Question: I am re-using a Twitter Bootstrap theme in order to create a website. I am a beginner in web design and I know this might sound trivial. I am trying to add a new page to my navigation bar. So apart from and I am trying to add a page.
In order to do that I have added all the according spreadsheets css to the right html and I uploaded my new pages accordingly via FTP but it doesn't work!
I think I have done everything correctly but for some reason it doesn't work and I can't seem to make it work!
Any help would be more than welcome!
'''
.page-marketing-standard {
}
/* .page-marketing-standard .heading {
font-size: 40px;
font-size: 2.182rem;
line-height: 1.042;
} */
.page-marketing-standard .heading + h2 {
font-size: 1.6rem;
}
@media ( min-width: 480px ) {
.page-marketing-standard .heading + h2 {
font-size: 2.182rem;
}
}
.hero-careers {
position: relative;
padding: 0;
height: auto;
border-bottom: 1px solid #dfe0e1;
background: #fff;
color: inherit;
}
/* adjust hero height with header and adjusted for border-bottom */
@media ( min-width: 992px ) {
.hero-careers {
height: 80%;
/* height: calc(100% - 135px); */
min-height: 590px;
max-height: 800px;
}
}
@media ( min-width: 1200px ) {
.hero-careers {
height: calc(100% - 145px);
max-height: 800px;
}
}
@media ( min-width: 1320px ) {
.hero-careers {
height: calc(100% - 154px);
}
}
.hero-careers > .container {
padding-top: 30px;
padding-bottom: 185px;
background: url("../img/hero.jpg") 140px 100% no-repeat;
background-size: 240px;
}
@media ( min-width: 400px ) {
.hero-careers > .container {
background-position: 100% 100%;
padding-bottom: 200px;
}
}
@media ( min-width: 568px ) {
.hero-careers > .container {
background-position: 100% 100%;
background-size: 50%;
}
}
@media ( min-width: 768px ) {
.hero-careers > .container {
padding-top: 50px;
background-size: 46%;
background-position: 100% 100%;
}
}
@media ( min-width: 992px ) {
.hero-careers > .container {
padding-top: 0;
padding-bottom: 0;
background-size: 55%;
background-position: 100% 100%;
}
}
@media ( min-width: 1200px ) {
.hero-careers > .container {
background-size: contain;
background-position: 100% 30px;
}
}
@media ( min-width: 768px ) {
.hero-careers h1 span {
white-space: nowrap;
}
}
@media ( max-width: 767px ) {
.hero-careers p {
max-width: 280px;
}
}
@media ( max-width: 767px ) {
.hero-careers .v-align-parent {
max-width: 600px;
margin-left: 0;
}
}
@media ( min-width: 768px ) and ( max-height: 849px ), (max-width: 767px ) and ( max-height: 520px ) {
.page-careers .hint-arrow-contrast {
position: fixed;
}
}
/* carousel slides */
.carousel-item {
height: 0;
padding-bottom: 75%;
background-position: 50% 50%;
background-repeat: no-repeat;
background-size: cover;
}
@media ( min-width: 568px ) {
.carousel-item {
padding-bottom: 62.5%;
}
}
@media ( min-width: 768px ) {
.carousel-item {
padding-bottom: 50%;
}
}
@media ( min-width: 1690px ) {
.carousel-item {
height: 840px;
padding-bottom: 0;
}
}
.active .carousel-item {
}
/* listings */
.level-careers-overview {
padding-bottom: 0;
}
.vacancy-profile {
max-width: 280px;
-webkit-transform: translateX(30px);
transform: translateX(30px);
}
@media ( min-width: 768px ) {
.vacancy-profile {
max-width: 100%;
}
}
@media ( min-width: 992px ) {
.vacancy-profile {
position: relative;
margin-top: -80px;
-webkit-transform: translateX(60px);
transform: translateX(60px);
z-index: -1;
}
}
@media ( min-width: 768px ) and ( max-width: 991px ) {
.level-careers-overview .inline-tabs {
display: block;
}
}
.level-careers-overview blockquote {
margin: 0 0 2em;
font-style: italic;
color: #2a2a2a;
}
.level-careers-overview blockquote p {
margin-bottom: 20px;
}
@media ( min-width: 768px ) {
.level-careers-overview blockquote p {
margin-bottom: 30px;
}
}
.level-careers-overview blockquote p:before {
content: 'C';
font-style: normal;
}
.level-careers-overview blockquote p:after {
position: relative;
content: 'D';
vertical-align: baseline;
}
@media ( min-width: 768px ) {
.level-careers-overview blockquote p:before {
margin-left: -.9em;
padding-right: .5em;
}
.level-careers-overview blockquote p:after {
padding-left: .4em;
top: 1ex;
}
}
.level-careers-overview cite {
display: block;
opacity: .3;
font-weight: 700;
font-style: normal;
font-size: 14px;
text-transform: uppercase;
}
@media ( max-width: 767px ) {
.level-career-listings {
padding-bottom: 60px;
}
}
.level-career-listings .inline-tabs {
display: block;
}
.level-career-listings .post.active,
.level-career-listings .post .entry {
padding-bottom: 20px;
border-bottom: 1px solid #f6f6f6;
}
/* individual job posts */
.level-career-listings .post .entry {
margin-bottom: 20px;
}
@media ( min-width: 992px ) {
.level-career-listings .post .entry {
margin-bottom: 40px;
}
}
.level-career-listings .post .entry:last-child {
padding-bottom: 0;
margin-bottom: 0;
border: 0;
}
'''
'''
wor<!DOCTYPE html>
<!--[if lte IE 9]><html class="no-js is-ie"><![endif]-->
<!--[if gt IE 8]><!--><html class=no-js><!--<![endif]-->
<head>
<meta charset="utf-8">
<meta name="description" content="">
<meta name="viewport" content="width=device-width, initial-scale=1">
<meta http-equiv="X-UA-Compatible" content="IE=edge,chrome=1">
<title>News</title>
<link rel=stylesheet href="css/main.css">
<link rel=stylesheet href="css/owl.carousel.css">
<link rel=stylesheet href="css/about.css">
<link rel=stylesheet href="css/blog.css">
<!--[if lte IE 8]>
<link rel=stylesheet href="css/ie.css">
<![endif]-->
<script src="js/vendor/modernizr.js"></script>
<script src="js/vendor/respond.min.js"></script>
</head>
<body class="page-careers">
<div class="header">
<div class="container rel text-left">
<a class="brand brand-color" href="index.html"></a>
<nav class=nav>
<ul>
<li><a href="index.html">Home</a>
<li class="active"><a href="about.html">About</a>
<li class="active"><a href="blog.html">Blog</a>
</ul>
</nav>
</div>
</div>
<div class="level level-hero hero-careers has-hint">
<div class="container full-height">
<div class="v-align-parent">
<div class="v-center">
<div class="row">
<div class="col-sm-6 col-md-5">
<h1 class="mb-30 xs-mb-10 scaled"><span>We are Product Experts.</span> <br class="hidden-sm"> Your product is our priority</h1>
<p class="mb-30 xs-mb-20">We are a team of experienced Product Managers educated in Berkeley and Stanford, some of us ex-Consultants, that want to work on innovative products.
We want to put our expertise in use for the most challenging startups.
<p><a class="btn btn-prepend btn-shadow btn-scroll" href="#">
<i class="prepended icon-arrow-down"></i><span class="btn-txt">Learn More</span>
</a>
</div>
</div>
</div>
</div>
</div>
<div class="hint-arrow hint-arrow-contrast"></div>
</div>
<div class="level no-border">
<div class="container">
<div class="row">
<div class="col-xs-10 col-xs-offset-1 col-sm-8 col-sm-offset-2 col-lg-6 col-lg-offset-3">
<h1 class="mb-25 sm-mb-20 heading scaled color-dark heading-bordered bordered-above">It is time to give a startup a change</h1>
<h2 class="text-center w-300 color-dark mb-70 sm-mb-40 xs-mb-20">Who are we?</h2>
</div>
</div>
<div class="row mb-60 xs-mb-20">
<div class="col-sm-6 col-lg-4 col-lg-offset-2 xs-mb-20">
<div class="has-icon">
<!-- <i class="icon icon-laptop"></i -->
<h3 class="mb-25 md-mb-10">Chantal Marin</h3>
<p class="smaller">Co-founder.Serial Entrepreneur.Co-founder @Letsapp @Weeleo @DroneAdventures @GymLess. MsC CS at UCL. BS EECS at UC Berkeley. See more at: https://uk.linkedin.com/in/chantalmarin
</div>
</div>
<div class="col-sm-6 col-lg-4">
<div class="has-icon">
<!--<i class="icon icon-phone"></i> -->
<h3 class="mb-25 md-mb-10">Marily Nika</h3>
<p class="smaller"></p>PM @Google. PhD of Computer Science at Imperial College in London.
</div>
</div>
</div>
<div class="row xs-mb-20">
<div class="col-sm-6 col-lg-4 col-lg-offset-2 xs-mb-20">
<div class="has-icon">
<!--<i class="icon icon-flame"></i> -->
<h3 class="mb-25 md-mb-10">Marc Molins</h3>
<p class="smaller"></p>Product Manager at Rocket Internet. Serial Entrepreneur. BS in Telecom engineering.
See more at: https://es.linkedin.com/in/marcmolinsgracia/en
</div>
</div>
<div class="col-sm-6 col-lg-4">
<div class="has-icon">
<!-- <i class="icon icon-camera"></i> -->
<h3 class="mb-25 md-mb-10"></h3>
<p class="smaller"></p>
</div>
</div>
</div>
</div>
</div>
<div class="carousel">
<div class="carousel-item" style="background-image: url('img/slide-1.jpg')">
</div>
<div class="carousel-item" style="background-image: url('img/slide-3.jpg')">
</div>
<div class="carousel-item" style="background-image: url('img/slide-2.jpg')">
</div>
</div>
<div class="level">
<div class="container">
<div class="row">
<div class="col-md-6 text-center">
<img src="img/ceo.jpg" width="90%">
</div>
<div class="col-md-6">
<h2>Conquer your fears as some of our happy clients say. </h2>
<br/>
<br/>
<blockquote>
Don't wait for your product to be left behind.
</blockquote>
<p></p>
</div>
</div>
</div>
</div>
<div class="footer text-center">
<p>
<a href="index.html">hoodoopro.com</a> | January 2016
</p>
</div>
<script src="http://ajax.googleapis.com/ajax/libs/jquery/1.11.1/jquery.min.js"></script>
<script>window.jQuery || document.write('<script src="js/vendor/jquery-1.11.1.min.js"><\/script>')</script>
<!-- //-beg- concat_js -->
<script src="js/vendor/owl.carousel.min.js"></script>
<script type="text/javascript" src="js/bootstrap.min.js"></script>
<script src="js/main.js"></script>
<!-- //-end- concat_js -->
<script>
(function(){
var windowWidth = function() {
var e = window,
a = 'inner';
if ( !( 'innerWidth' in window ) ) {
a = 'client';
e = document.documentElement || document.body;
}
return e[ a+'Width' ];
}
var carouselPadding = function() {
var limit = 1690;
if ( Modernizr.mq("( min-width: " + limit + "px ) ") ) {
padding = Math.round( ( windowWidth() - limit ) / 2 );
}
else {
padding = 0;
}
return padding;
};
var owl = $(".carousel");
owl.owlCarousel({
items : 1,
loop : true,
// margin : 10,
nav : false,
dots : true,
responsive : {
0 : {
stagePadding : 0
},
1690 : {
stagePadding : carouselPadding(),
margin : 30
},
}
});
$('.owl-item:not(".active")').on('click', function(e) {
if ( $(this).next().is('.active') ) {
owl.trigger('next.owl.carousel');
}
else {
owl.trigger('prev.owl.carousel');
}
});
}());
</script>
</body>
</html>
'''
Thank you
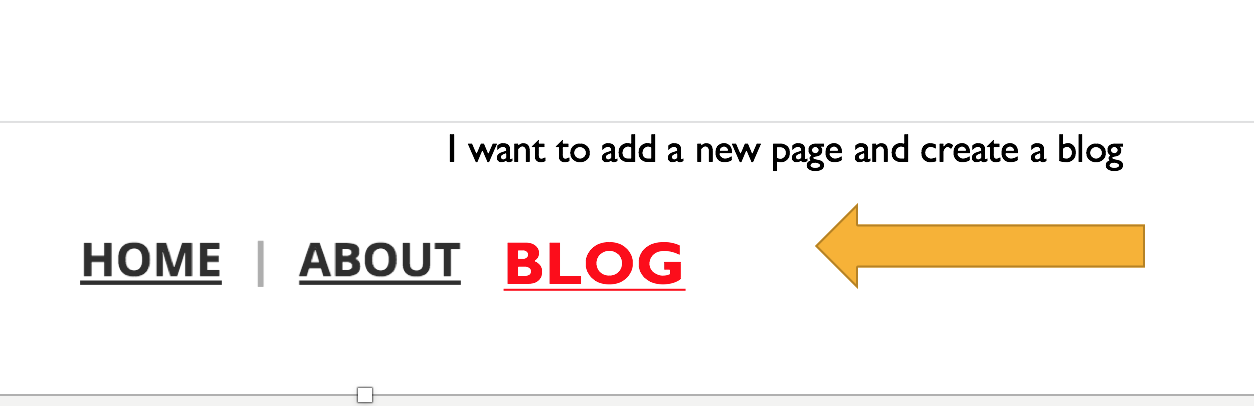
Answer: Basically you have to find where the HTML of the navigation is and add a new anchor tag ('<a>') that directs to the blog page.
'<a href="blog.html">Blog</a>'
---
## index.html
Find the following code:
'''
<p class="fmenu">
<a href="index.html">HOME</a> | <a href="about.html">ABOUT</a>
</p>
'''
Replace with:
'''
<p class="fmenu">
<a href="index.html">HOME</a> | <a href="about.html">ABOUT</a> | <a href="blog.html">BLOG</a>
</p>
'''
---
## about.html
Find the following code:
'''
<nav class="nav">
<ul>
<li><a href="index.html">Home</a></li>
<li class="active"><a href="about.html">About</a></li>
</ul>
</nav>
'''
Replace with:
'''
<nav class="nav">
<ul>
<li><a href="index.html">Home</a></li>
<li class="active"><a href="about.html">About</a></li>
<li><a href="blog.html">Blog</a></li>
</ul>
</nav>
'''